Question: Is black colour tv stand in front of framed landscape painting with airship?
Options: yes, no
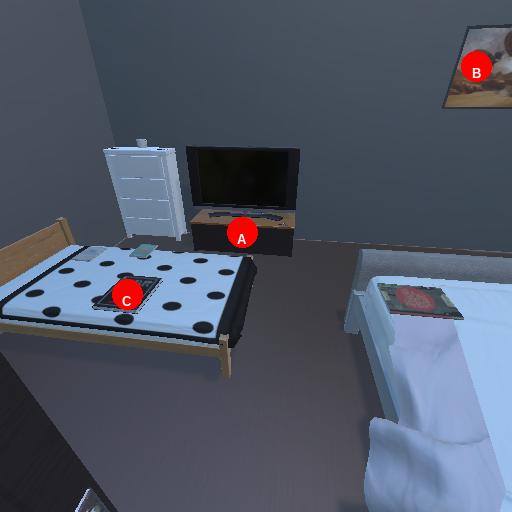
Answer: yes